Question: I am a beginner with JavaScript and trying to make an iframe.
The problem of my iframe is when I click on a link I want to show the id and the type in the iframe.
Can someone help me how to fix this problem ?

'''
<script src="jquery-1.11.1.min.js"></script>
<script>
function SetIframe(Type, ID)
{
$("#DriveFrame").prop.('src')// i have no idea what to put after 'src' :(
}
</script>
<body>
<ul>
<li><a href="javascript:SetIframe('Medewerkers', '1000');" target="lijst">Medewerker 1000</a></li>
<li><a href="javascript:SetIframe('Medewerkers', '1001');" target="lijst">Medewerker 1001</a></li>
<li><a href="javascript:SetIframe('Medewerkers', '2001');" target="lijst">Medewerker 2001</a></li>
<li><a href="javascript:SetIframe('Kantoor', '101');" target="lijst">Kantoor 101</a></li>
</ul>
<hr>
<center>
<iframe name="lijst" id="DriveFrame" width="500" height="520"></iframe>
</center>
'''
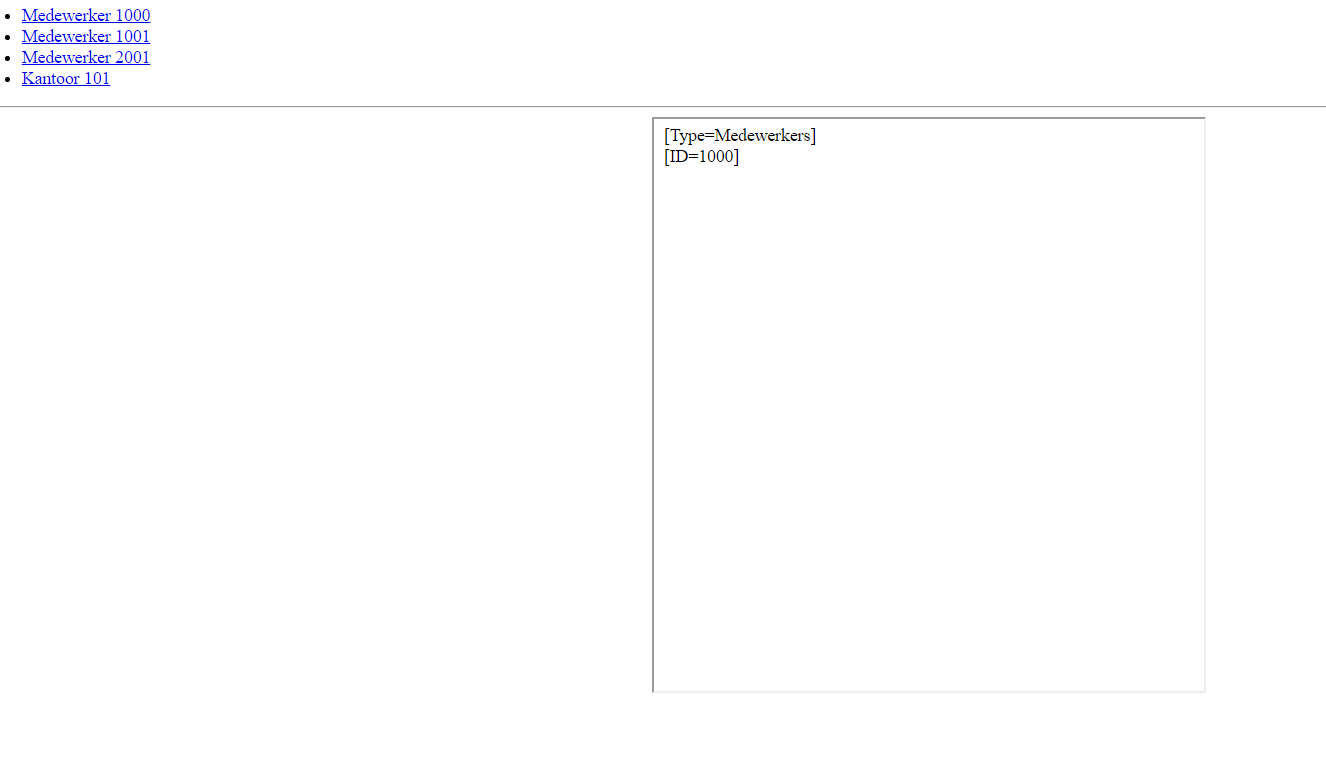
Answer: It's as easy as setting the src attribute of the iframe to a data:text/html URI (to inject html to iframe)
So the code is:
Live fiddle here:
'''
// https://jsfiddle.net/Lrynnuhm/3/
'''
Explanation:
'$("#DriveFrame")[0];' get the DOM element of the iframe (I mean, not JQuery, I hate using '.prop()' in the next step to change the URI)
Then, I inject HTML to iframe using <URL>